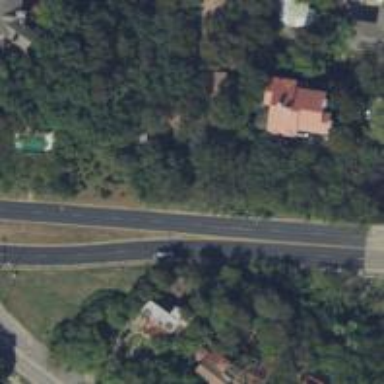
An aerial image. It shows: Primary highway with asphalt surface. There is sidewalk on the left side.